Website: walmart
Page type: payment
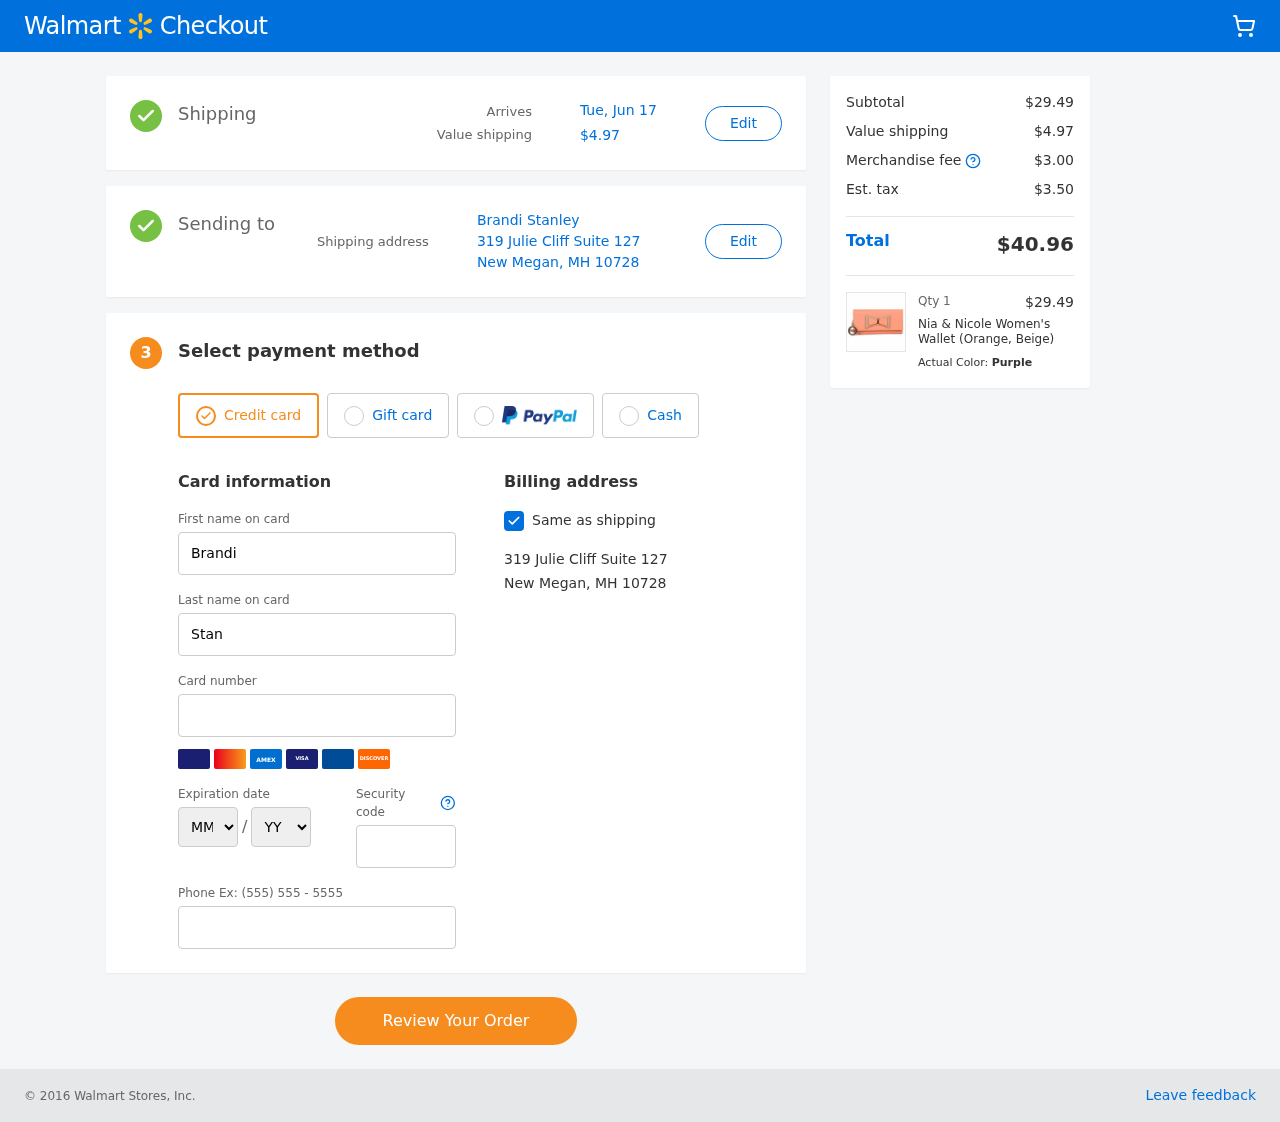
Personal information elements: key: PII_CARD_EXPIRY_MONTH
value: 03
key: PII_CARD_EXPIRY_YEAR
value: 29
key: PII_CITY_STATE_ZIP
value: New Megan, MH 10728
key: PII_FULLNAME
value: Brandi Stanley
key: PII_STREET
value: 319 Julie Cliff Suite 127
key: PII_FIRSTNAME
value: Brandi
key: PII_LASTNAME
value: Stanley
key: PII_CARD_NUMBER
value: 4001 2115 1033 7524
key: PII_CARD_CVV
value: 825
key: PII_PHONE
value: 7922886230
Product elements: key: PRODUCT1_NAME
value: Nia & Nicole Women's Wallet (Orange, Beige)
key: PRODUCT1_PRICE
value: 29.49
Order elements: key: ORDER_DELIVERY_DATE
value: Tue, Jun 17
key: ORDER_SHIPPING_COST
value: $4.97
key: ORDER_SUBTOTAL
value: $29.49
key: ORDER_MERCHANDISE_FEE
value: $3.00
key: ORDER_TAX
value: $3.50
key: ORDER_TOTAL
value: $40.96
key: ORDER_NUM_ITEMS
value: Qty 1